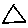
Label: triangle